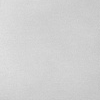
Atmospheric dust classification: dusty